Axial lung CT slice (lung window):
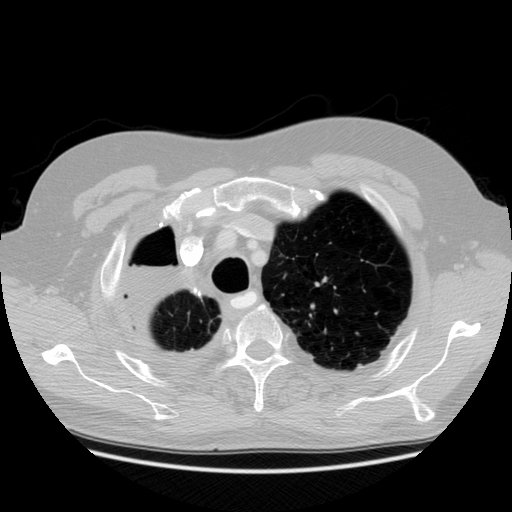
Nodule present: no